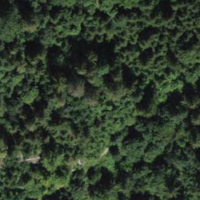
EUNIS habitat code: 44
Species observed at this site:
Clinopodium vulgare
Salvia glutinosa